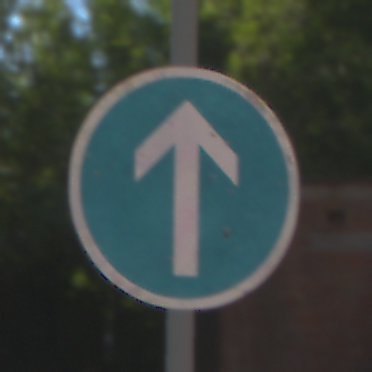
Verkehrszeichen: VorgeschriebeneFahrtrichtungGeradeaus
Umgebung: Outdoor, Suburban
Tageszeit: MorningAfternoon
Wetter: PartlyCloudy
Licht: Natural
Jahreszeit: NotSpecified
Kontrast: HighContrast